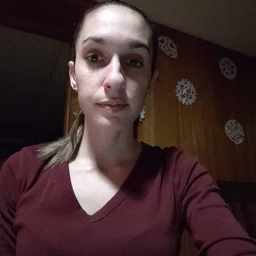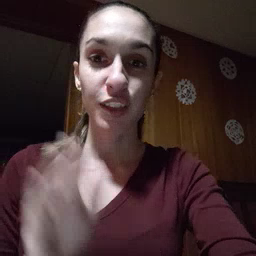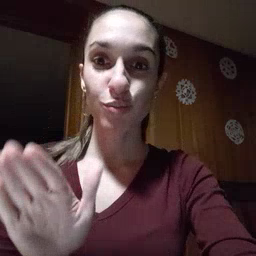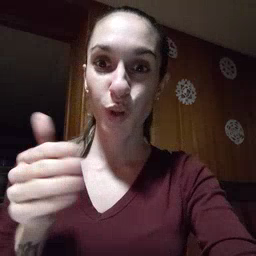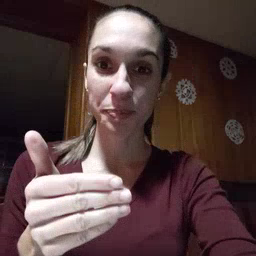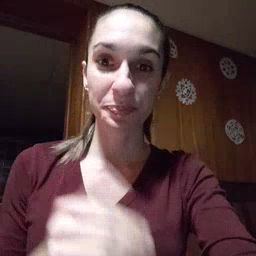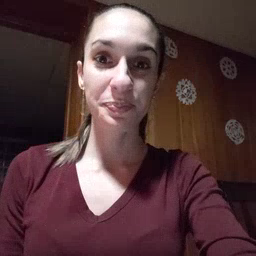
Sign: room